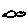
Label: bird